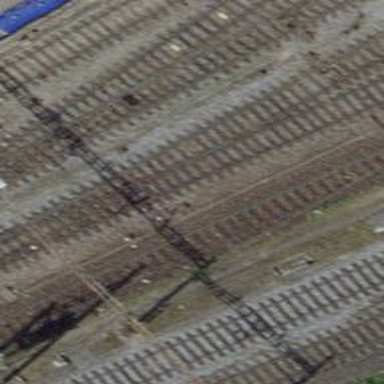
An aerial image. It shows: Rail siding with electrified tracks using contact line.